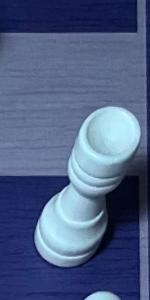
Label: Rook_White